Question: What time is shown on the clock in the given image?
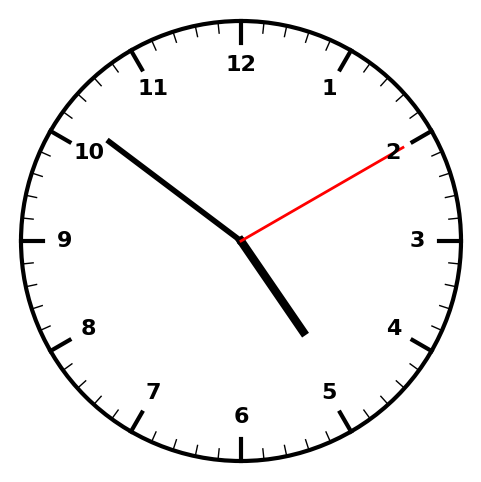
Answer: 04:51:10